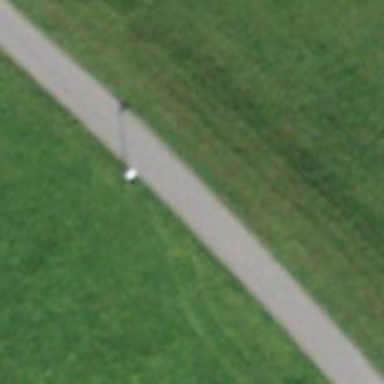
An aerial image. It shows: Asphalt track with grade1 surface.